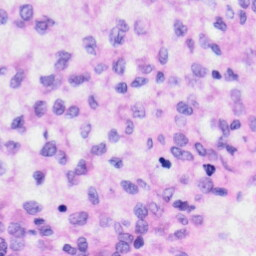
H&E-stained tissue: Liver